Interaction volume radius: 5 \u00c5
Interaction volume height: 30 \u00c5
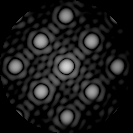
Disorder parameter: 0.05432